Question: Building a Chrome Extension for Gmail, trying to retrieve only emails addressed to me. I use the gapi thread API Explorer at the bottom of <URL> to test. It returns the inbox-only items as expected as you can see at the bottom of the image below. I copy and paste the request URL 'https://www.googleapis.com/gmail/v1/users/me/threads?=to%3Adan%40pledgmail.com+in%3Ainbox&access_token= + thisToken'
from the API Explorer above into my background.js code below, but I am returned emails that I have sent in addition to those I have received.
Note: I do change the "key" in the request URL from the API Explorer to "access_token", else no request I make works.
(In case my code doesn't give it away, I'm a newbie. Any help is sincerely appreciated, and I am grateful for your time.)
<URL>

'''
chrome.tabs.onUpdated.addListener( function (tabId, changeInfo, tab) {
if (changeInfo.status == 'complete') {
chrome.identity.getAuthToken({ 'interactive': true }, function(token) {
thisToken = token
chrome.runtime.onMessage.addListener(
function(request,sender,sendResponse){
var gapiRequestAllThreadsToSelf = "https://www.googleapis.com/gmail/v1/users/me/threads?=to%3Adan%40pledgmail.com+in%3Ainbox&access_token=" + thisToken
var getAllThreadsToSelf = function (gapiRequestURL)
{
var xmlHttp = new XMLHttpRequest();
xmlHttp.open( "GET", gapiRequestURL, false );
xmlHttp.send( null );
return xmlHttp.responseText;
}
var threadsToSelf = getAllThreadsToSelf(gapiRequestAllThreadsToSelf)
chrome.tabs.query({active: true, currentWindow: true}, function(tabs) {
chrome.tabs.sendMessage(tabs[0].id, {data: threadsToSelf}, function(response) {
});
});
}
);
});
}
})
'''
'''
{
"threads": [
{
"id": "14e69c9075bd53",
"snippet": "Thank you!",
"historyId": "8573"
},
{
"id": "14e69be815c6a0",
"snippet": "Thaaaanks",
"historyId": "8550"
},
{
"id": "14e644211d19b0",
"snippet": "Reply to this email, Danny boy",
"historyId": "8481"
},
{
"id": "14e1c4702de573",
"snippet": "Hey guys, Here is the gmail Chrome extension I am working on. This is the basic mvp I&#39;m iterating",
"historyId": "8328"
},
{
"id": "14e13259f00f0e",
"snippet": "Hello Daniel Klos, Thanks for buying from Chrome Web Store using Google Wallet! Chrome Web Store will",
"historyId": "8431"
},
{
"id": "14e12da5ca9c16",
"snippet": "Here are your account details. Sign in " Your billing setup is complete. See your account details",
"historyId": "6181"
},
{
"id": "14e12d1e3e41ba",
"snippet": "Hi Dan Welcome to your Gmail inbox Save everything With up to 30GB of space, you&#39;ll never need to",
"historyId": "2678"
},
{
"id": "14e12d1e1be7b3",
"snippet": "Hi Dan Get the official Gmail app The best features of Gmail are only available on your phone and",
"historyId": "6114"
},
{
"id": "14e12d1e19e865",
"snippet": "Hi Dan Work smarter with Gmail and Google Apps Manage Calendar meetings Google Calendar makes",
"historyId": "2682"
}
],
"resultSizeEstimate": 9
}
'''
'''
{
"manifest_version": 2,
"key": "redacted",
"name": "redacted",
"description": "Description",
"version": "0.0.2.0",
"default locale": "en",
"icons": { "128": "imgs/pledge_pin.png"},
"content_scripts" : [
{
"matches": ["*://mail.google.com/mail/*"],
"js": ["js/jquery.js", "js/compose.js", "bower_components/jqnotifybar/jquery.notifyBar.js"],
"css": ["css/stylesheet.css", "bower_components/jqnotifybar/css/jquery.notifyBar.css"]
}
],
"background": {
"scripts": ["scripts/background.js"]
},
"permissions": [
"identity"
],
"oauth2": {
"client_id": "redacted",
"scopes": ["https://www.googleapis.com/auth/gmail.modify"]
}
}
'''
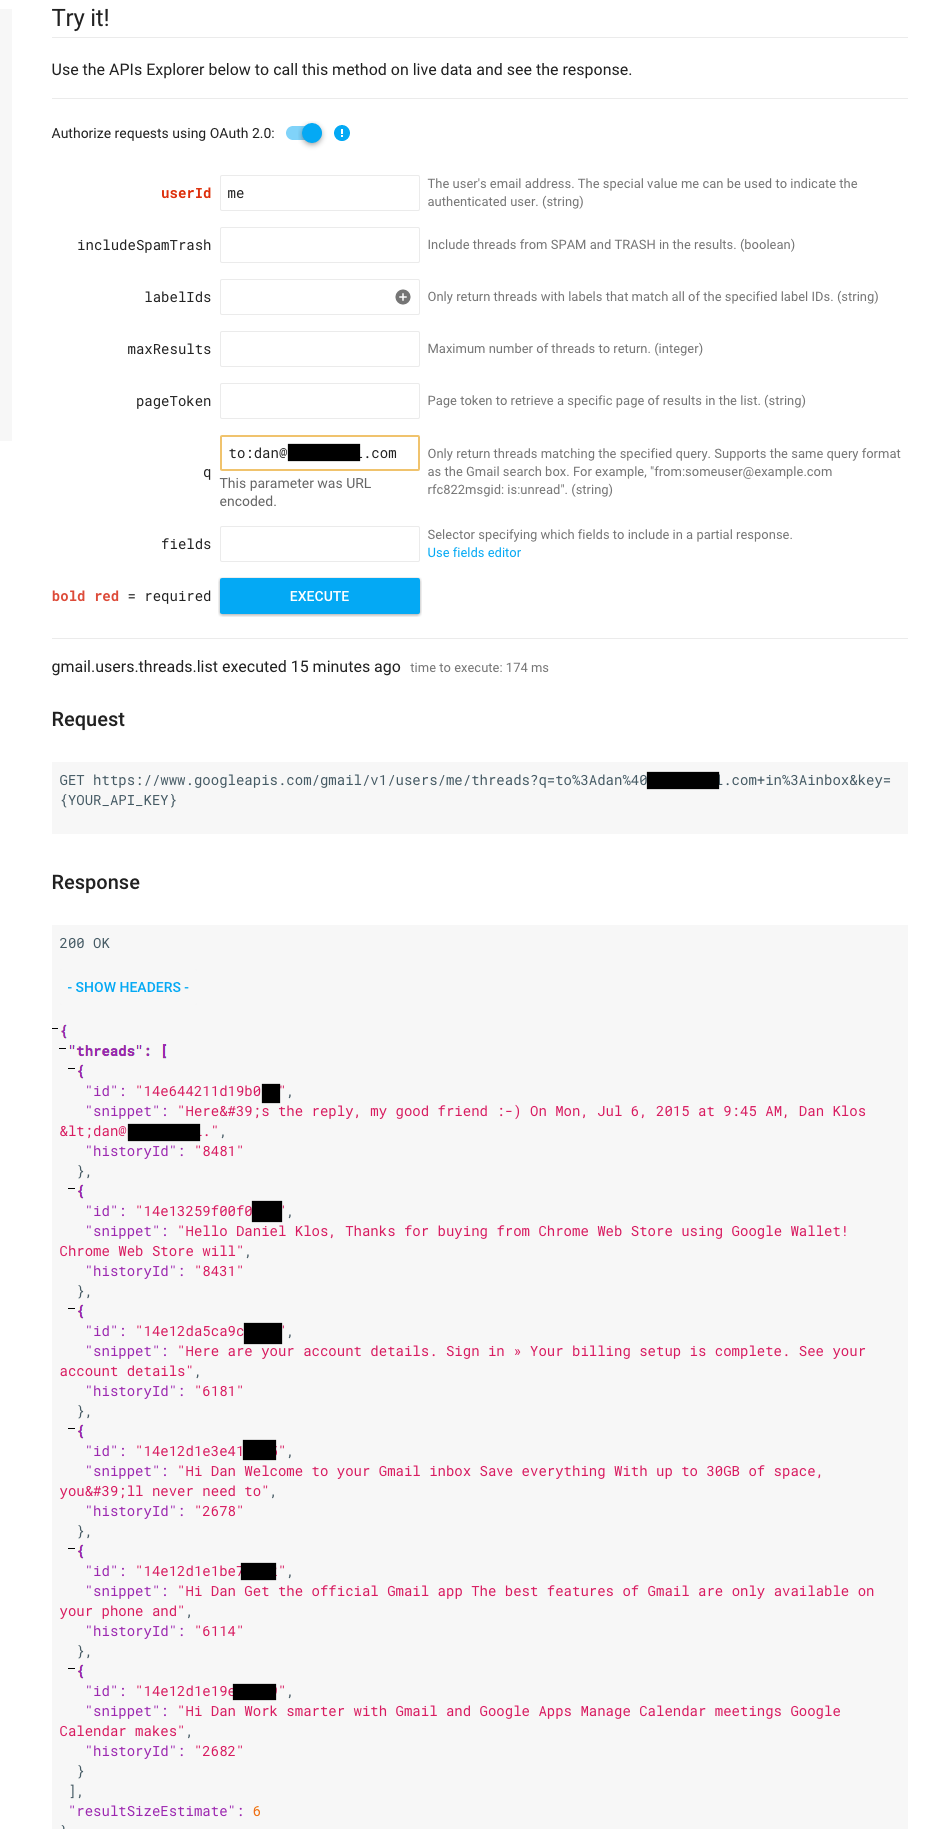
Answer: Doing 'threads.list()' will return threads where any message in the thread matches the criteria. If you only want that match a specific criteria then do 'messages.list()' instead.